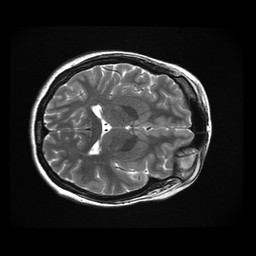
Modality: T2w
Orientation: axial
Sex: female
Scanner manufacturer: ge
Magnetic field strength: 3 T
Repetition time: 5 s
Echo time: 0.0975 s